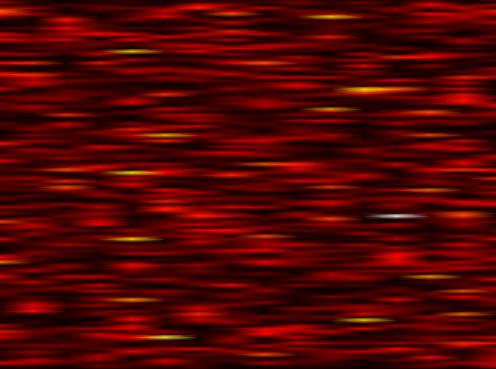
Label: WOLA